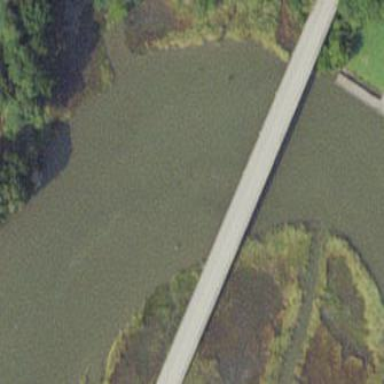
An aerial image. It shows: Man-made bridge.